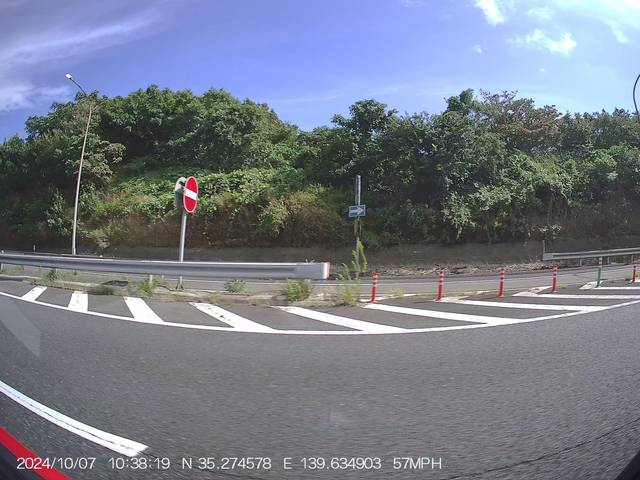
Region: Japan
Coordinates: 35.274, 139.635